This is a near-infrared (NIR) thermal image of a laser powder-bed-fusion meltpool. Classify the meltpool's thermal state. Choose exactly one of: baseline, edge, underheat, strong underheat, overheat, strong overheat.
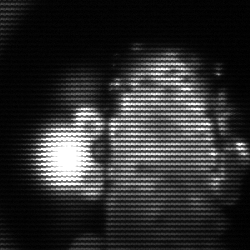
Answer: strong underheat